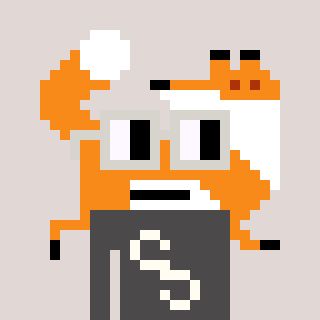
a pixel art character with square light gray glasses, a fox-shaped head and a grayscale-colored body on a warm background